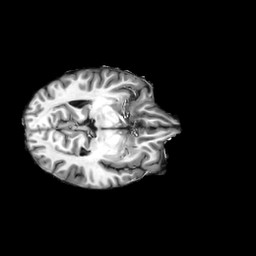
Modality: T1w
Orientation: axial
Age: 44
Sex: male
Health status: ill